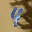
Label: 4